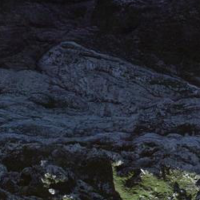
EUNIS habitat code: 31
Species observed at this site:
Pyrrhocorax graculus
Gentianella campestris